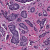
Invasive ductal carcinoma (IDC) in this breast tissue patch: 1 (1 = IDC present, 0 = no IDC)